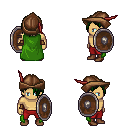
a pixel art fantasy rpg character, male body template, human, tanned skin, green cape, red pants, green bangs hairstyle, leather cap, cloth bracers, brown shoes, shield, four views (front, back, left, right), 2x2 character sprite sheet, small pixel art, hard edges, no anti-aliasing